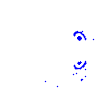
Particle: pion